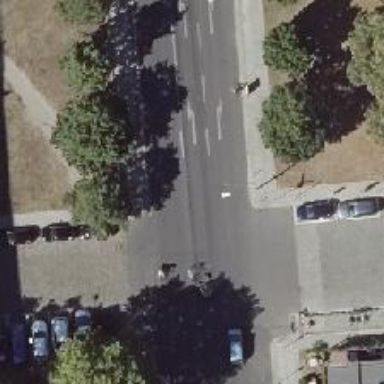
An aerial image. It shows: Asphalt footway with unmarked crossing.